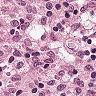
Metastatic tissue present: no